Interaction volume radius: 10 \u00c5
Interaction volume height: 10 \u00c5
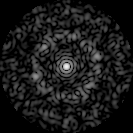
Disorder parameter: 0.8289